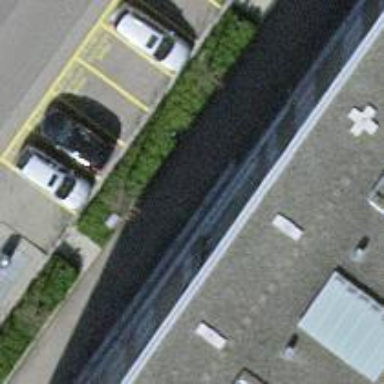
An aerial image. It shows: Footway tunnel passing through building.